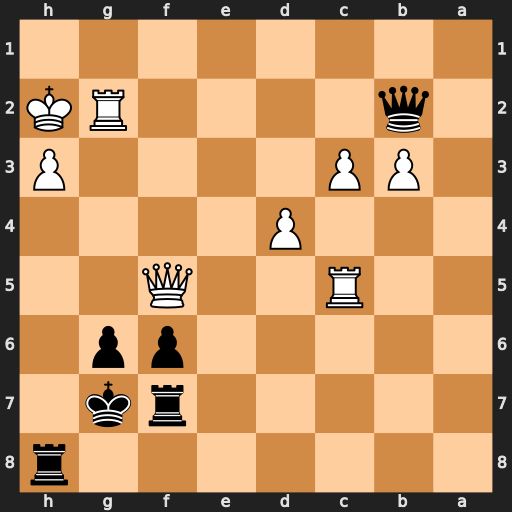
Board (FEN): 7r/5rk1/5pp1/2R2Q2/3P4/1PP4P/1q4RK/8
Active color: b
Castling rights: -
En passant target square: -
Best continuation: Qxg2+ Kxg2 gxf5